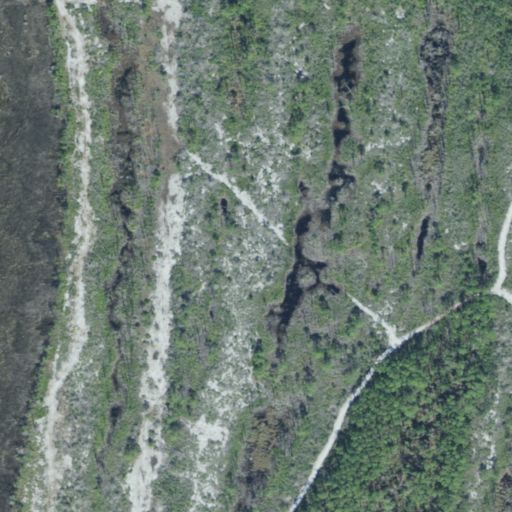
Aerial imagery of island in Florida named Richardson Hammock containing herbaceous wetlands, woody wetlands, low intensity development, medium intensity development, evergreen forest, open development, and barren land